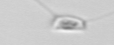
Label: Chaetoceros